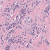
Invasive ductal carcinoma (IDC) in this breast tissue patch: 1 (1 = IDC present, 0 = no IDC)